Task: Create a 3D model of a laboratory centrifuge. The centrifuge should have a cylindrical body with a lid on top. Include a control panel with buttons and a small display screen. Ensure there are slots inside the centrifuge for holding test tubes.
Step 465:
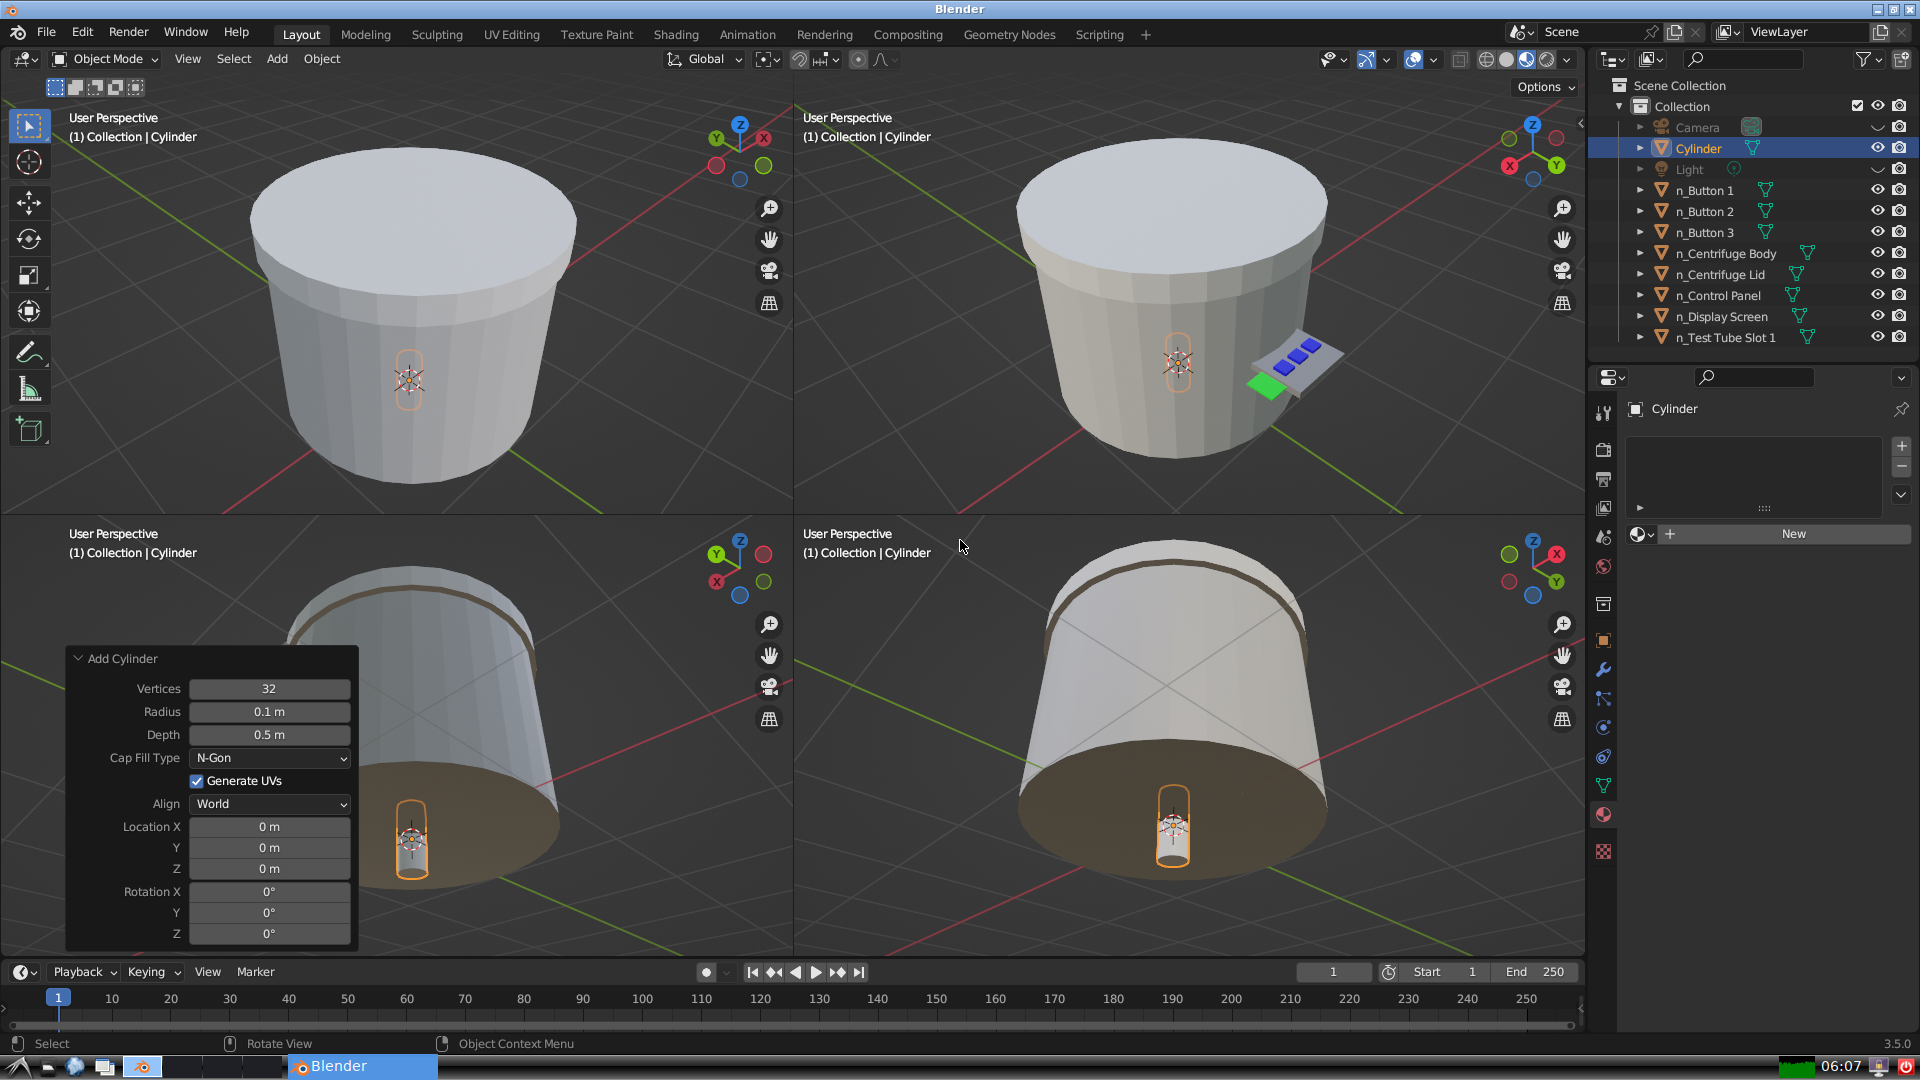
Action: {"key_press": ['Ctrl, Home']}